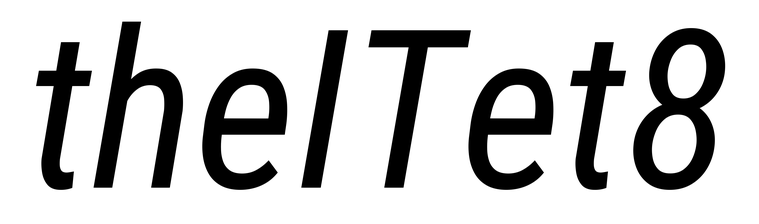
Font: Roboto-Italic_Condensed_Italic